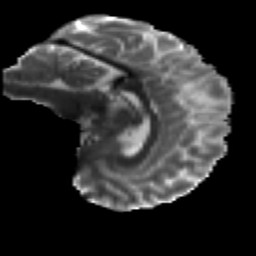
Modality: T2w
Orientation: sagittal
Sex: male
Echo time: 0.114 s